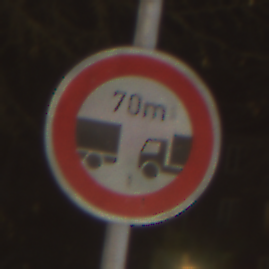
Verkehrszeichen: VerbotUnterschreitenMindestabstand
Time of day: Night
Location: Outdoor (Urban)
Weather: Clear
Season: NotSpecified
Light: Artificial